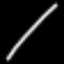
Label: line